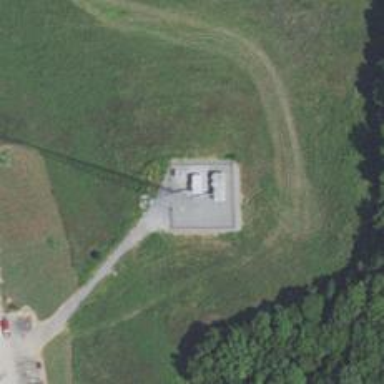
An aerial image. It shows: Mast tower used for communication.